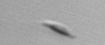
Label: pennate